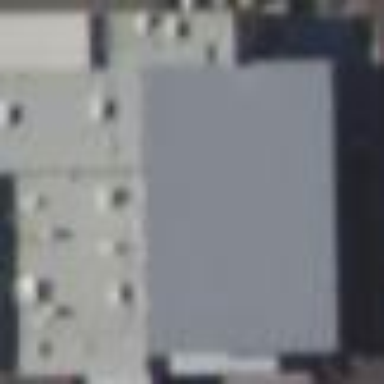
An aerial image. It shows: Commercial building housing motorcycle shop.